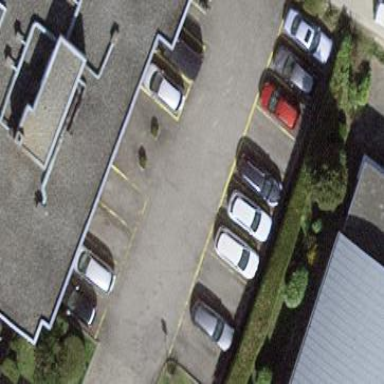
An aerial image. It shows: Parking available on the street side.